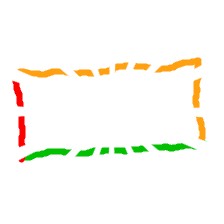
Shape: rectangle